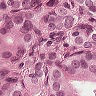
Metastatic tissue present: yes